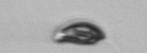
Label: Cryptophyta